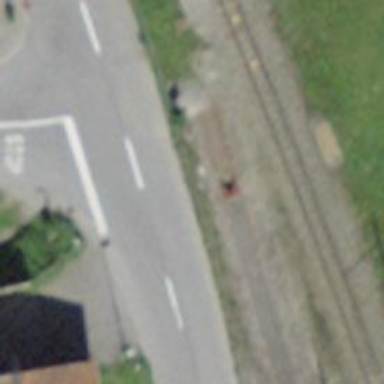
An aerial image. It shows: Railway buffer stop.